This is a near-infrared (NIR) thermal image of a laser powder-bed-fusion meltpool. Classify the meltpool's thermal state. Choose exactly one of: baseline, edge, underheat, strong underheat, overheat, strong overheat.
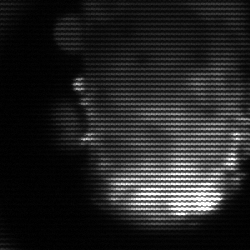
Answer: baseline